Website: bh-photo
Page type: customer-info-address
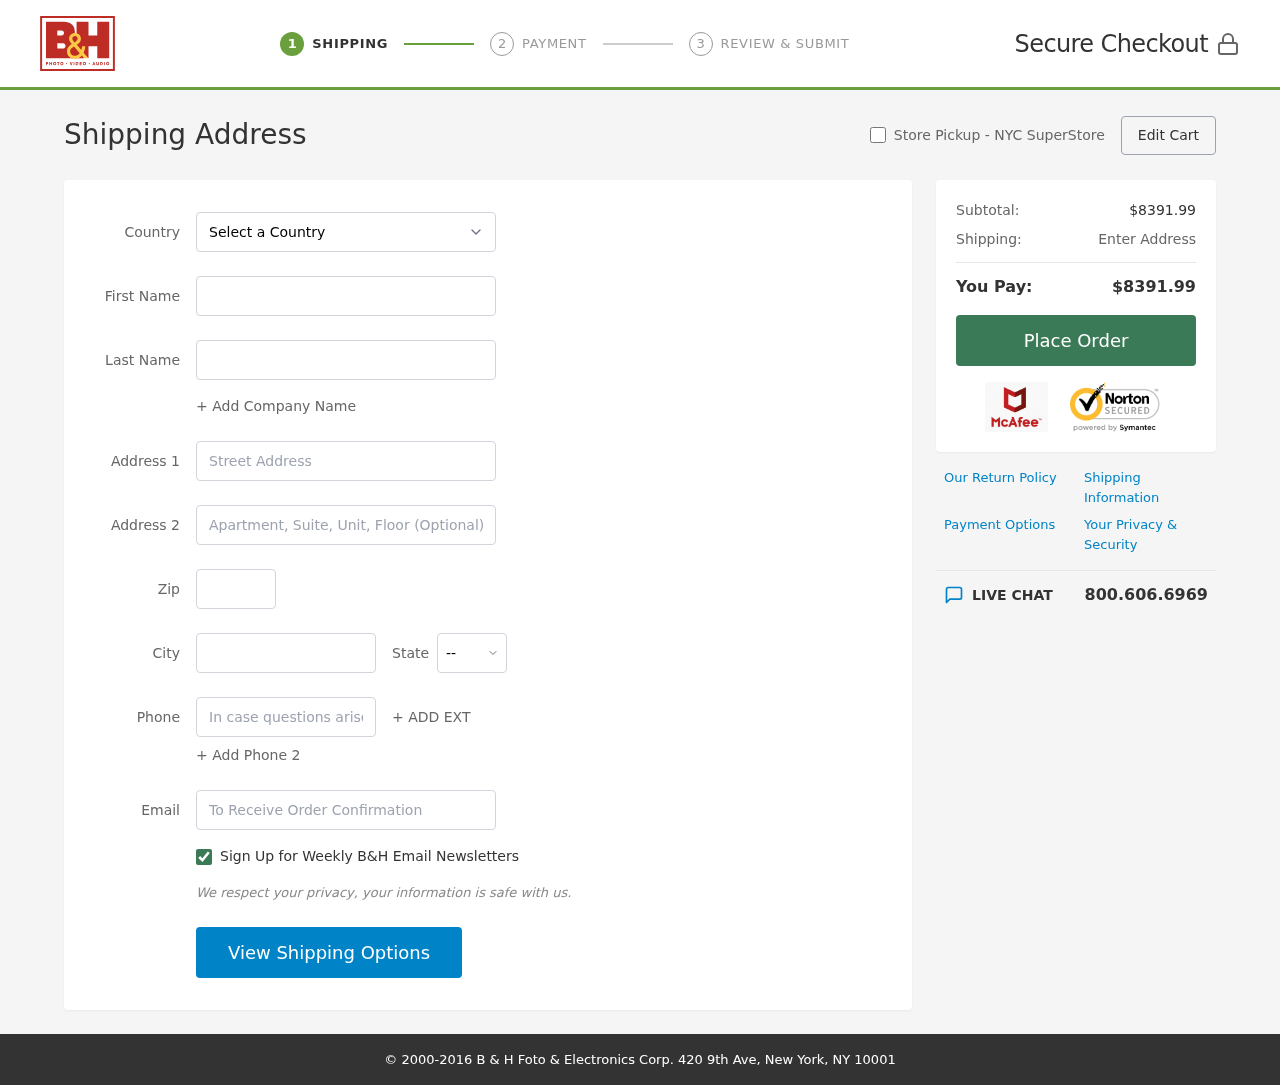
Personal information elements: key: PII_CITY
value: Lake Michael
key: PII_COUNTRY
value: United States
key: PII_EMAIL
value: rlee@hotmail.com
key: PII_FIRSTNAME
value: Ronald
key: PII_LASTNAME
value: Lee
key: PII_PHONE
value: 9486807003
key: PII_POSTCODE
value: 63678
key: PII_STATE_ABBR
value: MH
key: PII_STREET
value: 45835 Eddie Shoal Suite 903
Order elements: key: ORDER_SUBTOTAL
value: $8391.99
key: ORDER_TOTAL
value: $8391.99